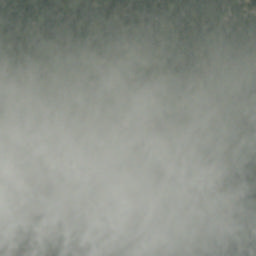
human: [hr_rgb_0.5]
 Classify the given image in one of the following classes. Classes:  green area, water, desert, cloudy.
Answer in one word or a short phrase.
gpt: cloudy